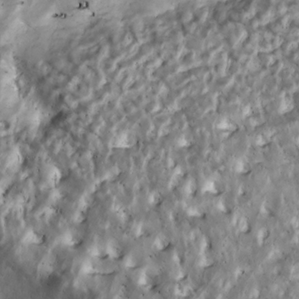
Label: non_frost